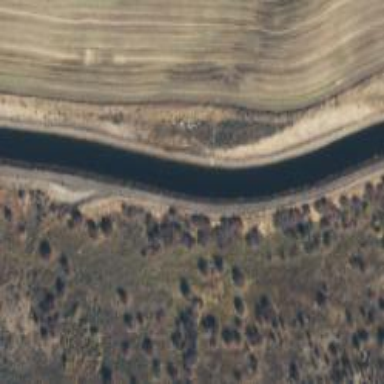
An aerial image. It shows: Canal.